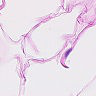
Metastatic tissue present: no